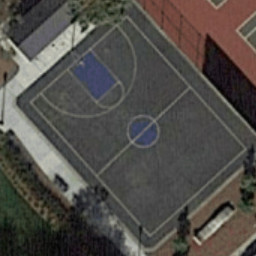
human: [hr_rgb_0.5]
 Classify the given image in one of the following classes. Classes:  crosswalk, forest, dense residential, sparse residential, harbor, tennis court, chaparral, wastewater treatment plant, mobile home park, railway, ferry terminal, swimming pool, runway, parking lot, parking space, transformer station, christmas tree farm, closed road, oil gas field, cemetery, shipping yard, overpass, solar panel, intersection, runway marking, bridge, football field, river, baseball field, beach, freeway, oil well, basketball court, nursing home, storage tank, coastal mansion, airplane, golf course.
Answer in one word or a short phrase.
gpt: basketball court